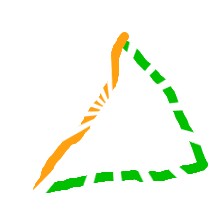
Shape: triangle